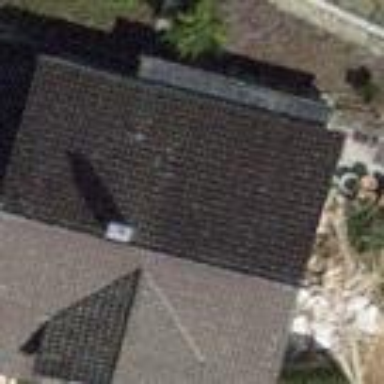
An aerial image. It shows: Building with tile roof.